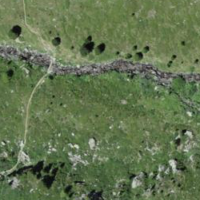
EUNIS habitat code: 26
Species observed at this site:
Rhododendron ferrugineum